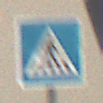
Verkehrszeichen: FussgaengerueberwegLinks
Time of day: MorningAfternoon
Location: Outdoor (Urban)
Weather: Clear
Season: NotSpecified
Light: Natural